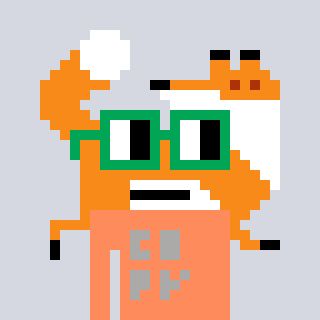
a pixel art character with square green glasses, a fox-shaped head and a peachy-colored body on a cool background